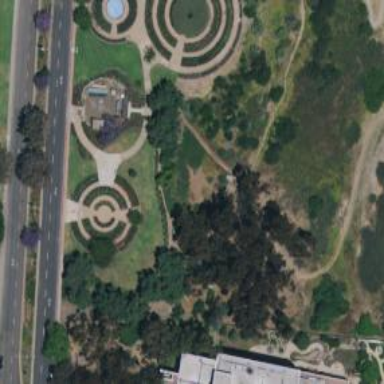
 typically filled with variety of plant species."